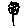
Label: flower